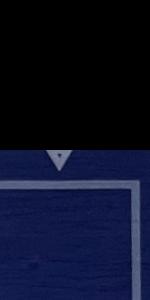
Label: Empty